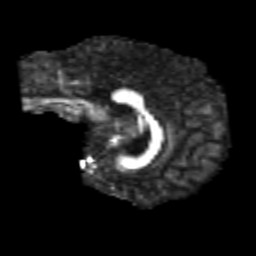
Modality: FA
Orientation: sagittal
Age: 29
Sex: male
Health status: healthy